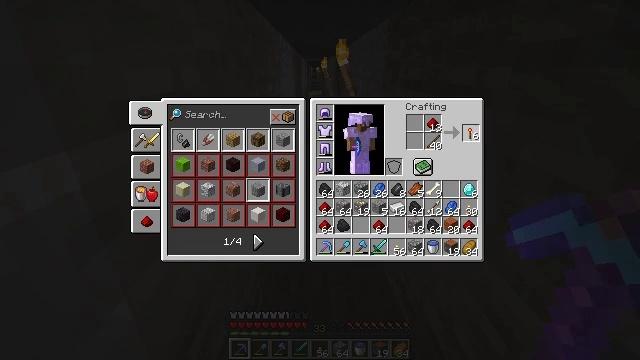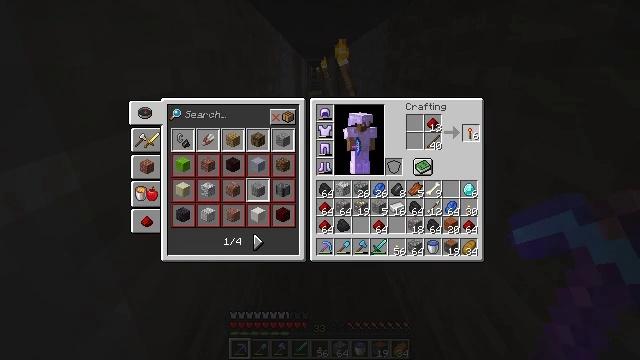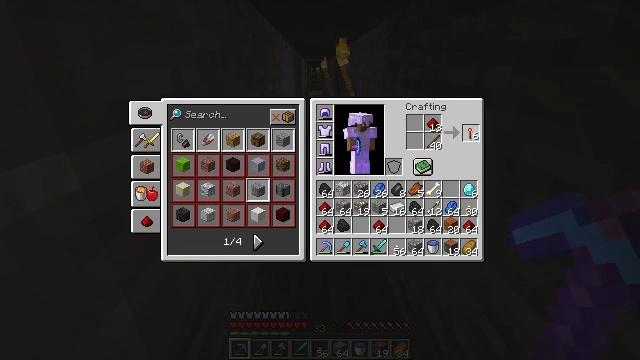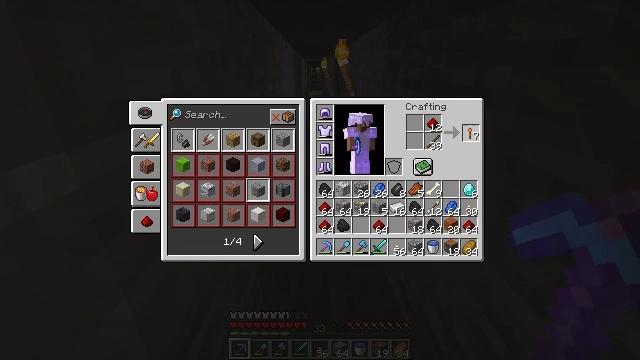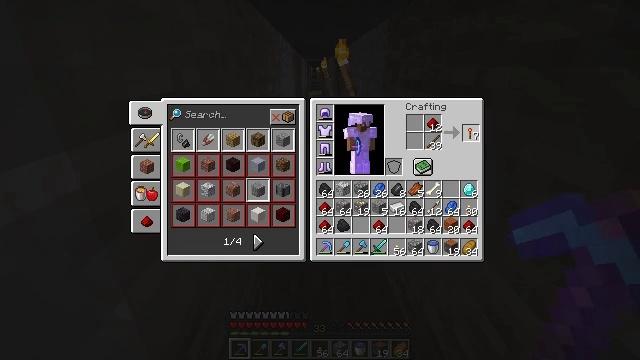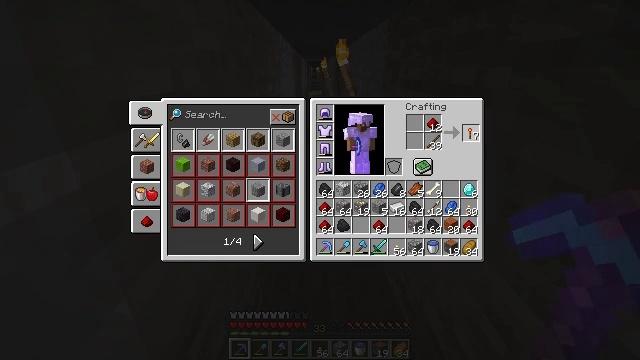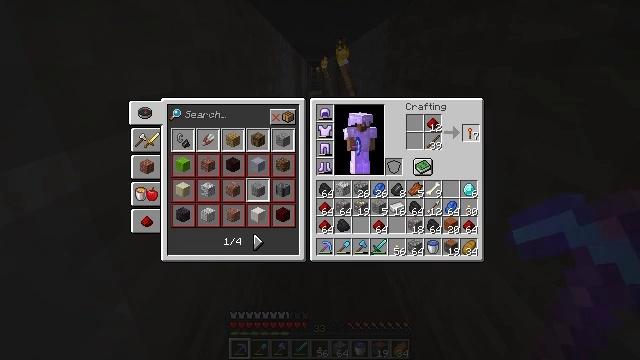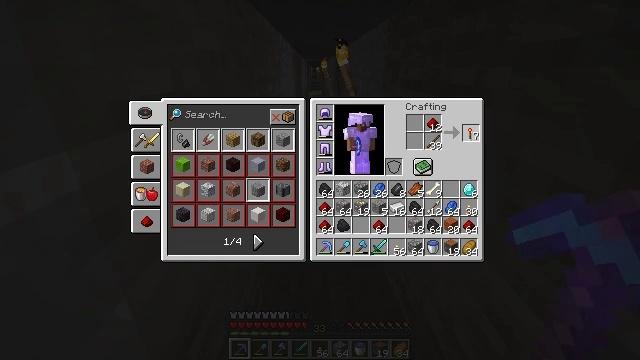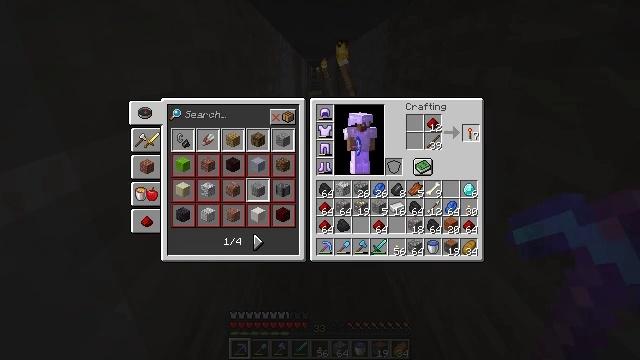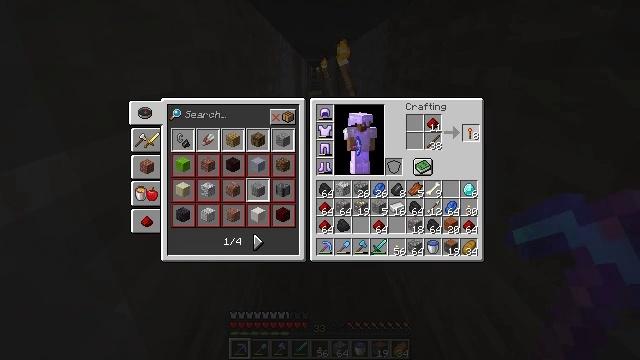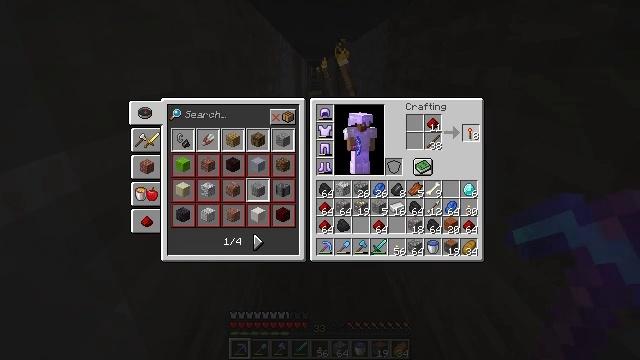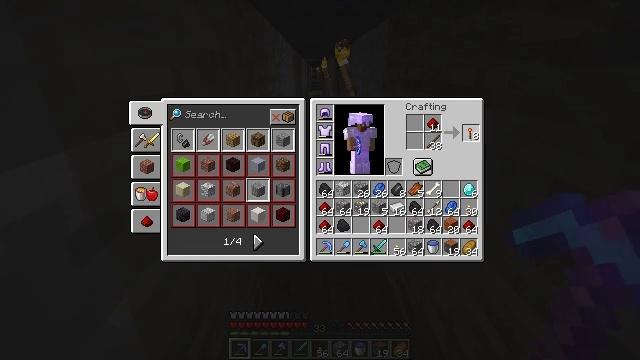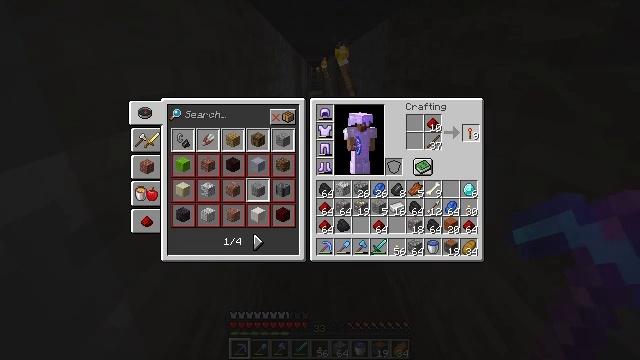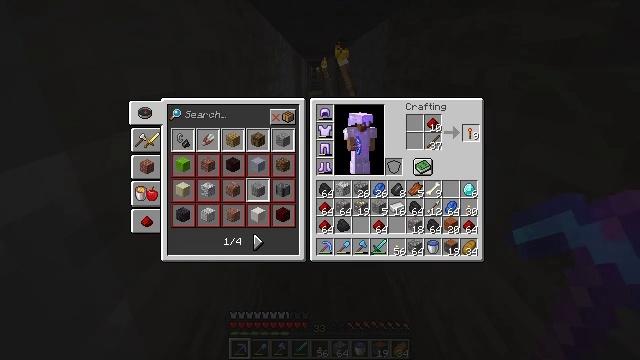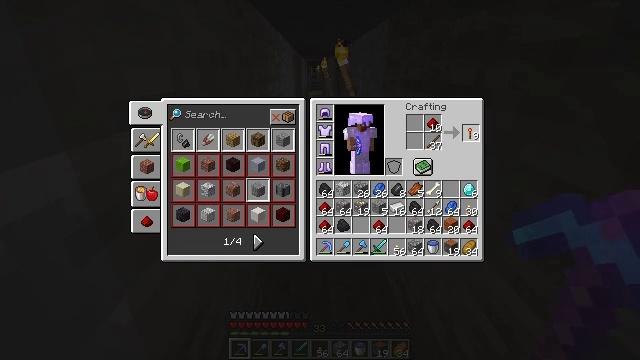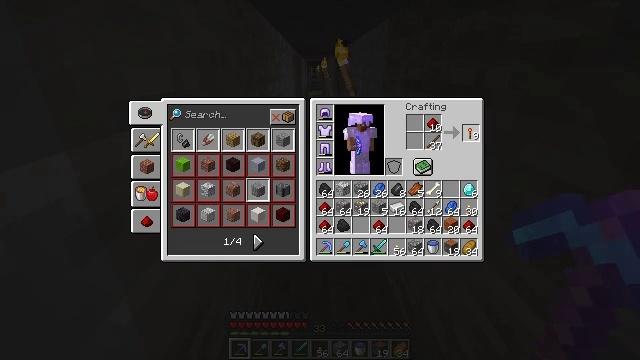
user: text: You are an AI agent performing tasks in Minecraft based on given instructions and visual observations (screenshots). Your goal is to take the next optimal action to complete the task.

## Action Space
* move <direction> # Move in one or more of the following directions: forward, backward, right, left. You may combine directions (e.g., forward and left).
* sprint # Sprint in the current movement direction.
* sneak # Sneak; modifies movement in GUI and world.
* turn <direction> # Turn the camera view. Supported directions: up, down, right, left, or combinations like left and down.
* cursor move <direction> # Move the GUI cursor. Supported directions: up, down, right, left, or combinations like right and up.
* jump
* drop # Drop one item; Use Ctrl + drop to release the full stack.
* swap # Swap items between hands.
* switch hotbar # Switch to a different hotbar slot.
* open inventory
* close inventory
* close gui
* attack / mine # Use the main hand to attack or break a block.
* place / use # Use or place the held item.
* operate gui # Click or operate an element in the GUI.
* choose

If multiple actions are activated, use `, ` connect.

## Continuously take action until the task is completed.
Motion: motion action
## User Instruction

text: Use a stick and redstone dust to craft a redstone torch.
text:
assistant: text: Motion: operate gui
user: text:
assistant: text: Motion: operate gui
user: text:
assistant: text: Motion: no_op
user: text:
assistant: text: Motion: operate gui
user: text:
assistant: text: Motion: operate gui
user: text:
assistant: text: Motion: no_op
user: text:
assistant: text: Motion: operate gui
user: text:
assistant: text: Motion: operate gui
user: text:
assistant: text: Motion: no_op
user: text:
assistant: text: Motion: operate gui
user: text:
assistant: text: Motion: operate gui
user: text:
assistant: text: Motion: no_op
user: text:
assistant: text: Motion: operate gui
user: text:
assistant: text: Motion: operate gui
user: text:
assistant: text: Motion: operate gui
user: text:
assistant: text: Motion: operate gui
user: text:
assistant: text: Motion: operate gui
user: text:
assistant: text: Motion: operate gui
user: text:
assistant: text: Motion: operate gui
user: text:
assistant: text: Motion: operate gui
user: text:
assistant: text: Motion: operate gui
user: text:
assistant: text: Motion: no_op
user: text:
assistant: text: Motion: operate gui
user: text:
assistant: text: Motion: operate gui
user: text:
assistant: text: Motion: operate gui
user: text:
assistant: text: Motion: operate gui
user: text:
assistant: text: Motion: operate gui
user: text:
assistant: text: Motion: operate gui
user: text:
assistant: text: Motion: operate gui
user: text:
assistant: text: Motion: operate gui